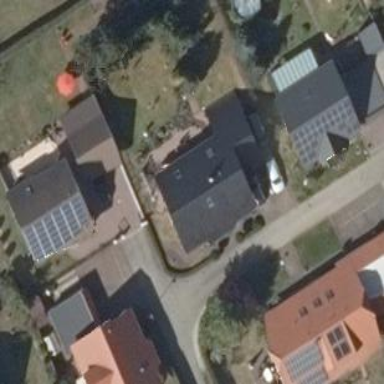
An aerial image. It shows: House with gabled roof made of black roof tiles.